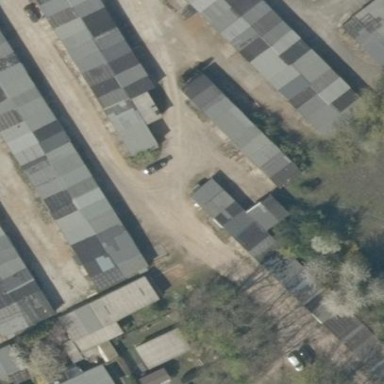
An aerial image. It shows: Group of garages.